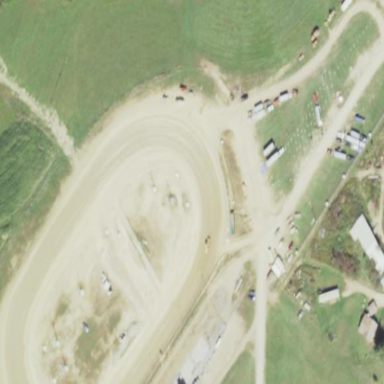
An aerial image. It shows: Paved raceway for motocross sport.